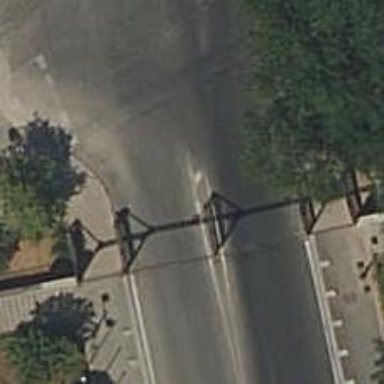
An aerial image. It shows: Gate.